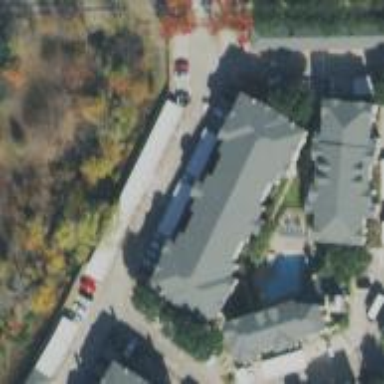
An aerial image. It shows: View of apartment building.